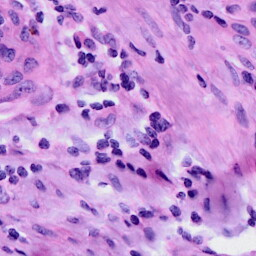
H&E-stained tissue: Cervix